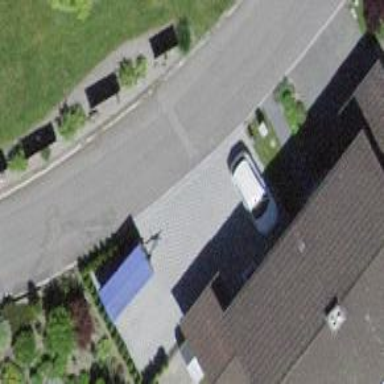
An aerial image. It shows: Asphalt road in residential area.